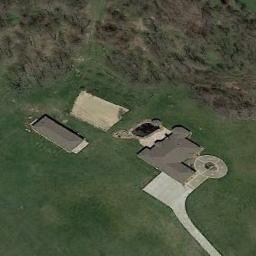
Label: residential